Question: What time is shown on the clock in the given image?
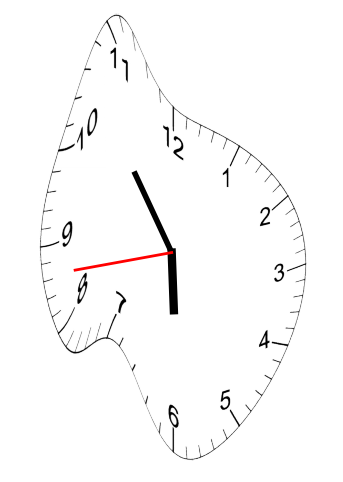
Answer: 05:53:43